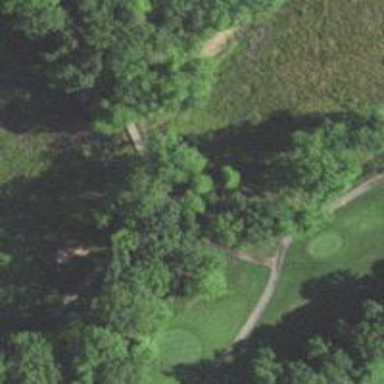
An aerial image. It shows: Service road designated as golf cart path.